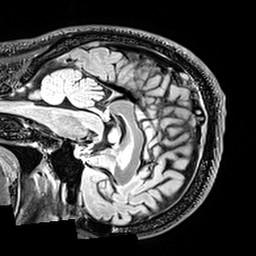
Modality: T2w
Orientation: sagittal
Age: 42
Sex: male
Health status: healthy
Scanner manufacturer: siemens
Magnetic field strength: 3 T
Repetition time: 5 s
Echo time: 0.397 s